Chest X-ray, PA view. Patient: 41 years old, sex M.
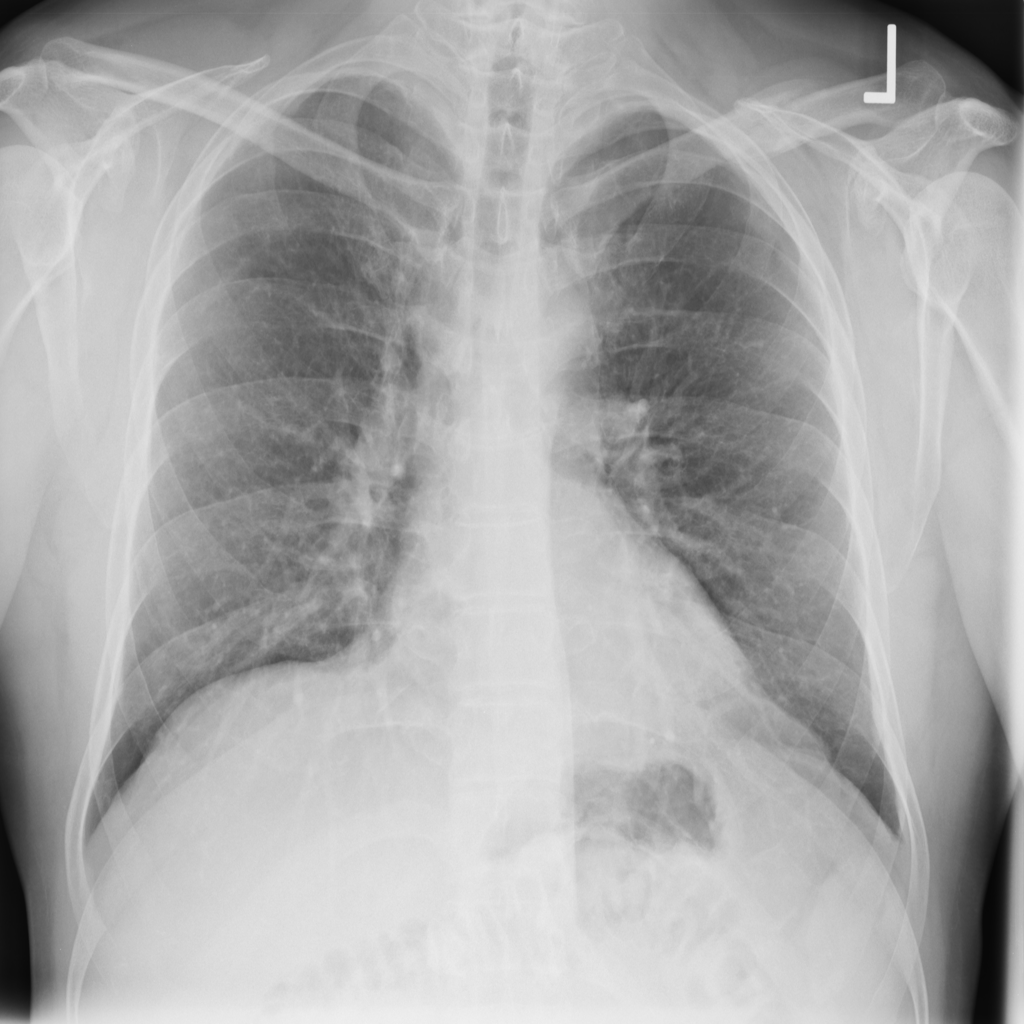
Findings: Fibrosis